Question: I'm trying to use TransitionDrawable in order to switch between play/pause icons. when i first click the play button, the play icon stays and the pause button appear on top of the play icon. when i click again the pause icon disappear and the play button is there.
the code: onClick runs this method
'''
private void startOrPause() {
TransitionDrawable drawable = (TransitionDrawable) mPlayBtn.getDrawable();
if (!isPlaying) {
drawable.startTransition(300);
} else {
drawable.reverseTransition(300);
}
isPlaying = !isPlaying;
}
'''
XML: transition
'''
<transition xmlns:android="http://schemas.android.com/apk/res/android">
<item android:drawable="@drawable/ic_play"/>
<item android:drawable="@drawable/ic_pause"/>
</transition>
'''
imageButton:
'''
<ImageButton android:id="@+id/audio_layout_play_imageButton"
android:layout_width="wrap_content"
android:layout_height="wrap_content"
android:layout_centerVertical="true"
android:src="@drawable/play_pause_transition"
android:background="@android:color/transparent"
android:layout_marginLeft="4dp"
/>
'''

I've looked over the android sample code and some guides on the internet and everyone doing it the same.
Thanks for your help,
Roy
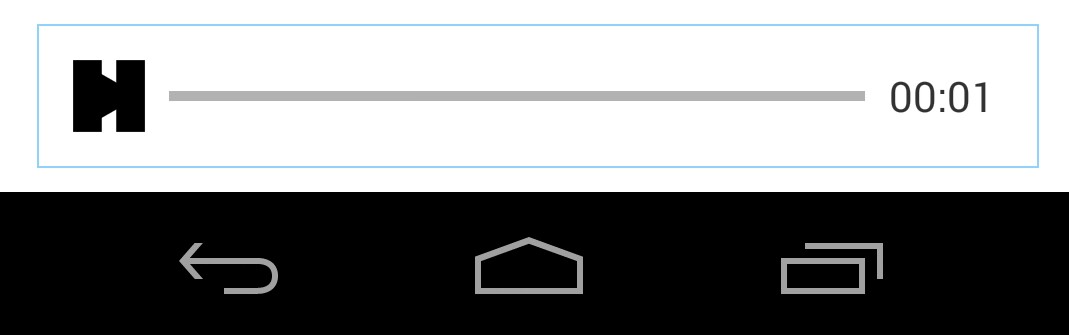
Answer: I had exactly the same problem, which only occured with transparent images (32bit PNG, GIF).
Try using <URL>:
'''
TransitionDrawable drawable = (TransitionDrawable) mPlayBtn.getDrawable();
drawable.setCrossFadeEnabled(true);
'''